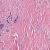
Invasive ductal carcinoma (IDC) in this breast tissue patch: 1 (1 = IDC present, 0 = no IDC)